Question: I want to build a generator for Bernoulli's triangle, the number 'i' in the 'j' line in the triangle is the partial sum of the first 'i' numbers in pascal's triangle in line 'j'.
the triangle would look like this :

which would be represented in python by lists :
'''
[[1], [1,2], [1,3,4], [1,4,7,8]
'''
My generator function returns '[1]' as the first output, which is correct, but then it returns '[]' all the time!
That's my code:
'''
def next_row(row):
n = len(row)
new_row = [row[0]] + [row[i] + row[i+1] for i in range(n - 1)] + [row[-1]]
return new_row
def generate_pascal():
row =[1]
while True:
yield row
row=next_row(row)
def generate_bernoulli():
row=next(generate_pascal())
n=len(row)
while True:
yield row
row=[row[0]+sum(row[0:i]) for i in range(n-1)]
'''
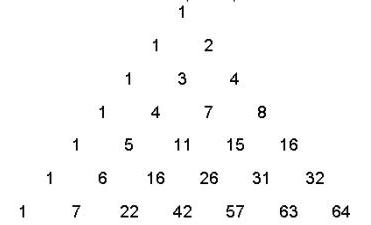
Answer: Firstly, you only called 'next' once, rather than calling it every iteration. Secondly, you never updated row in each iteration. In addition, your partial sum and 'yield' were interchanged. I fixed these by putting the call to 'next' inside the while loop, and initializing the 'pascal' generator outside it. Finally, your sum was a little off; I fixed this as well. The correct code is below:
'''
def generate_bernoulli():
pascal = generate_pascal()
while True:
row=next(pascal)
n=len(row)
row=[sum(row[0:i+1]) for i in range(n)]
yield row
'''